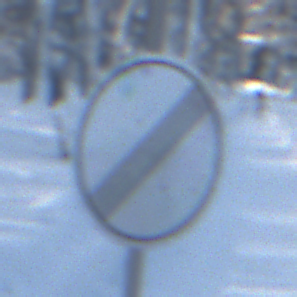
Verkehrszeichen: EndeSaemtlicherBegrenzungen
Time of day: MorningAfternoon
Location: Outdoor (Nature)
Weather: Clear
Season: Winter
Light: Natural